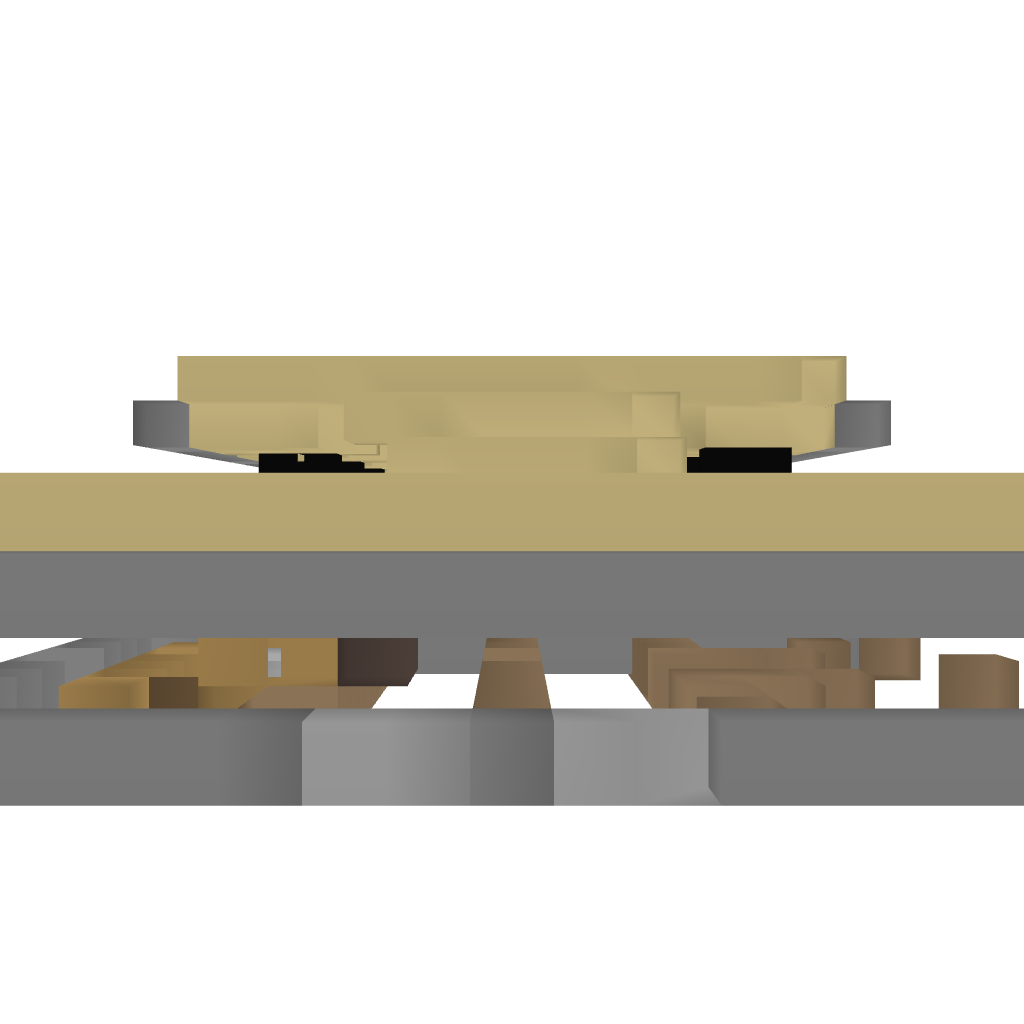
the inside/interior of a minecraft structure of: Grand hotel